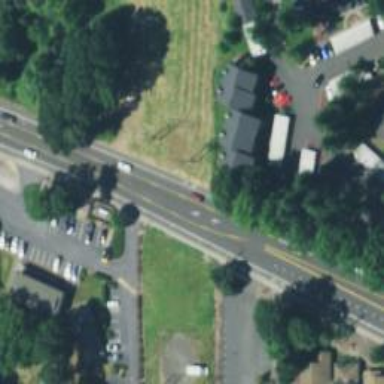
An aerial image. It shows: Secondary road with asphalt surface and sidewalk on the left.